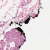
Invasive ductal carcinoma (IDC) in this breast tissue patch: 0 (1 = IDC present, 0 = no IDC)